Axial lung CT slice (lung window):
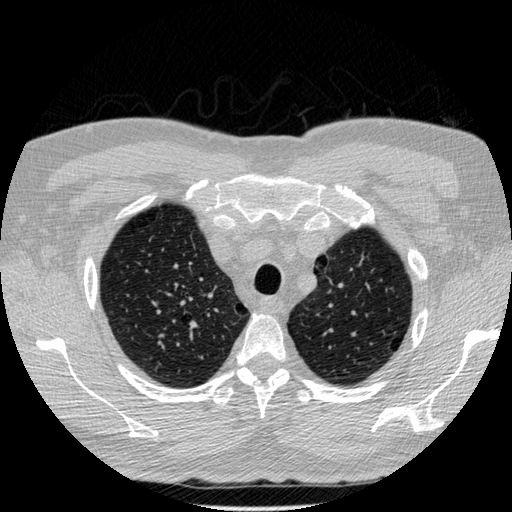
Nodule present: no